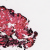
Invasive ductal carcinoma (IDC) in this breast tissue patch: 0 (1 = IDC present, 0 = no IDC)